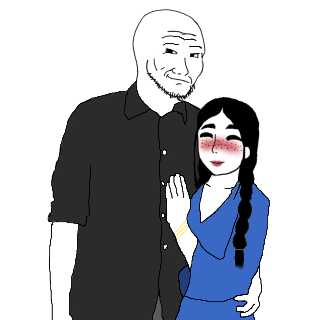
Label: 5_Smugjak